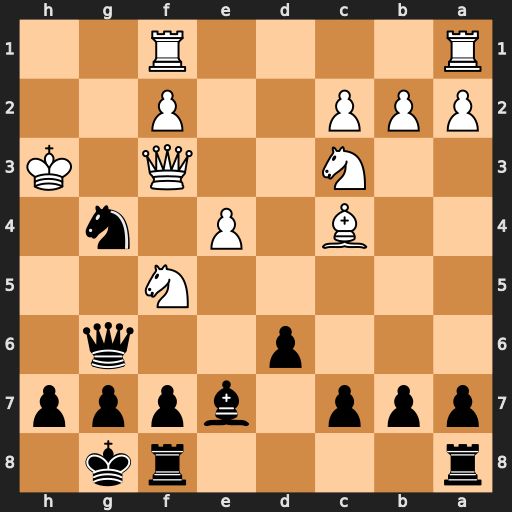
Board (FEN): r4rk1/ppp1bppp/3p2q1/5N2/2B1P1n1/2N2Q1K/PPP2P2/R4R2
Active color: b
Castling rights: -
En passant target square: -
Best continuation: Qh5+ Kg3 Qh2+ Kxg4 h5#